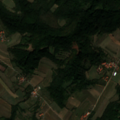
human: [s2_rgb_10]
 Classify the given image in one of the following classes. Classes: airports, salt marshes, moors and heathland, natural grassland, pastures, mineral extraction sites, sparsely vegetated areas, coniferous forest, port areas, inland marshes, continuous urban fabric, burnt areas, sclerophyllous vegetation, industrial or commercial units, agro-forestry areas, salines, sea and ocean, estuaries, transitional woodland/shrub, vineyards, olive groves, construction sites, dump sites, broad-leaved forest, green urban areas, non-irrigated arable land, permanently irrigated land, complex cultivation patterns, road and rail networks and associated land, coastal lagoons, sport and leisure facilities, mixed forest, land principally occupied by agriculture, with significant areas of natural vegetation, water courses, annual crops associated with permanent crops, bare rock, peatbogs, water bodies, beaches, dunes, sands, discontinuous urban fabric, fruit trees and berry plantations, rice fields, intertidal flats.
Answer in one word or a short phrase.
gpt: complex cultivation patterns, broad-leaved forest